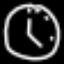
Label: clock